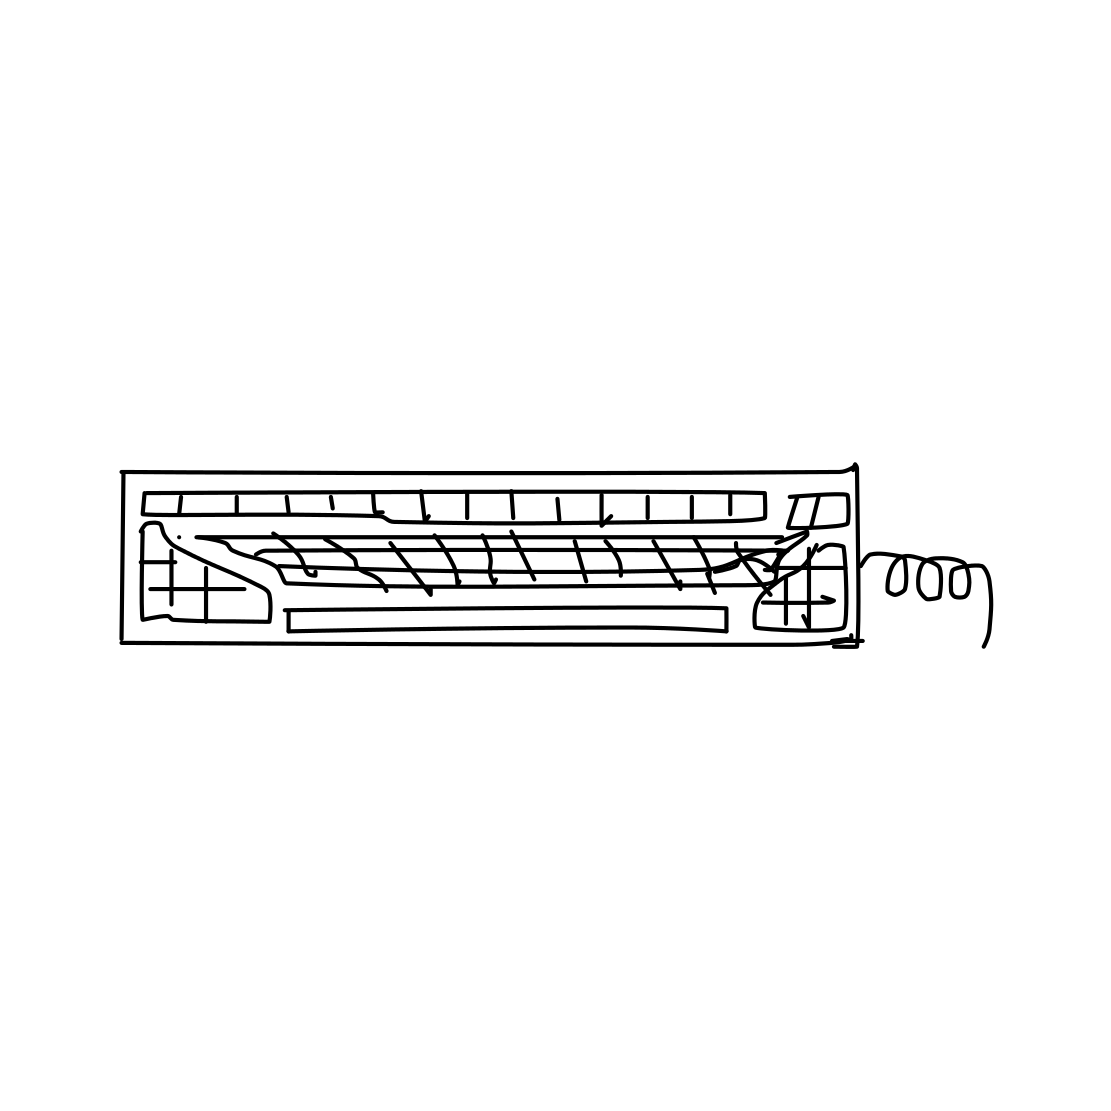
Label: keyboard